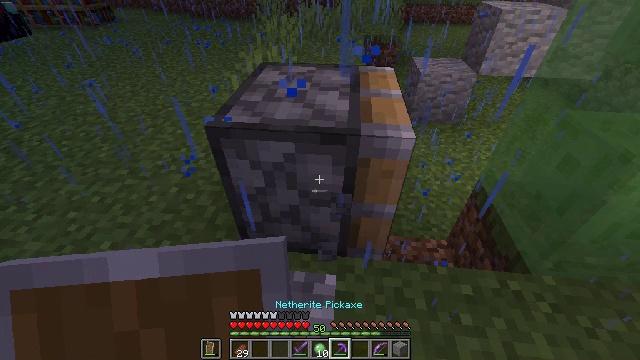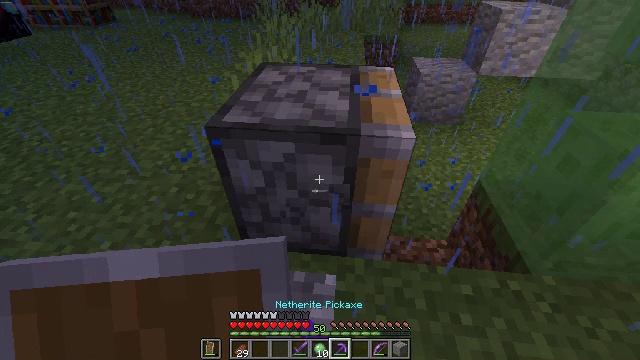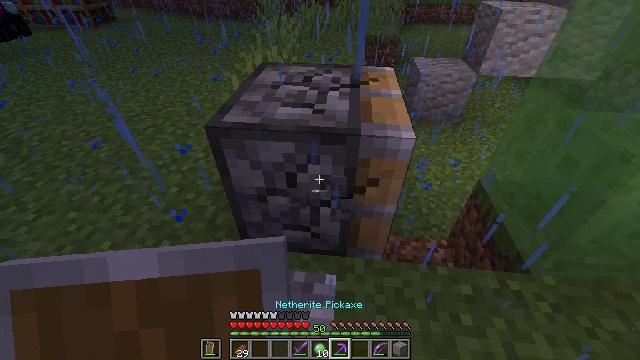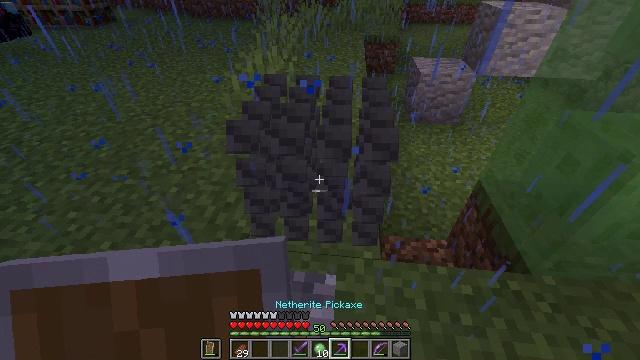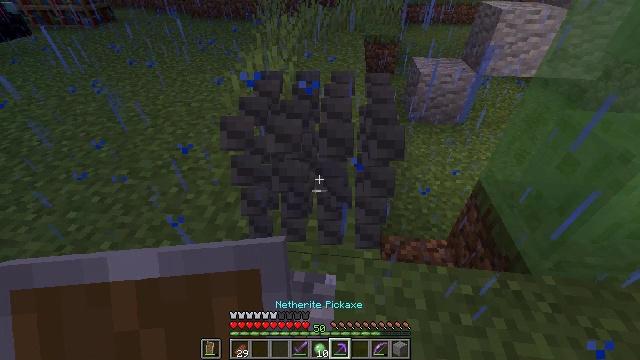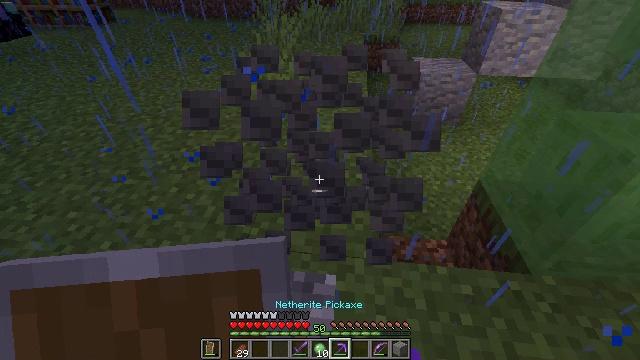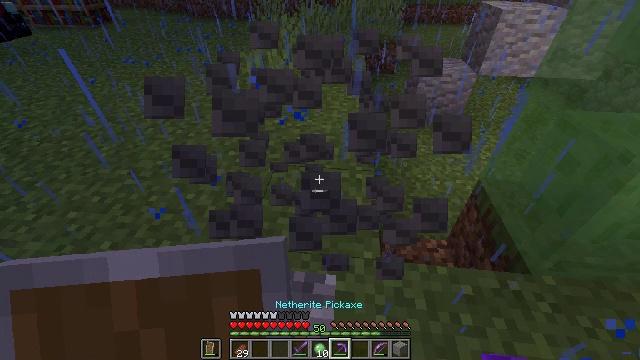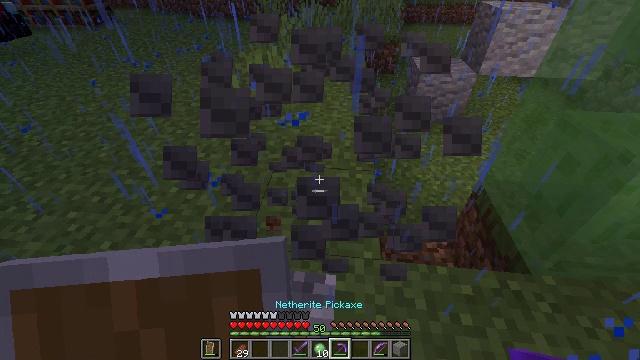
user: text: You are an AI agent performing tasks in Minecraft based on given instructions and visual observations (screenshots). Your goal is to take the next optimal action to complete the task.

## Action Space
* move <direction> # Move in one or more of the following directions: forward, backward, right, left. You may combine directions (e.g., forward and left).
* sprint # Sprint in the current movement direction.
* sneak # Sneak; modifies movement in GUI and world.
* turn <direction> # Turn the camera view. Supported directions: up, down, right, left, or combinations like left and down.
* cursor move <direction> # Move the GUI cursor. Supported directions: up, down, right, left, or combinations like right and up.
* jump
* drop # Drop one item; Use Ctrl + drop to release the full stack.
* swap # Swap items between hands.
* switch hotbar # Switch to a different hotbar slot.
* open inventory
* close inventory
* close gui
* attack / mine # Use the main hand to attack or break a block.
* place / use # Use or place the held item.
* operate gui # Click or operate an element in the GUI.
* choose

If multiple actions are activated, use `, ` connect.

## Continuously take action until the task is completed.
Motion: motion action
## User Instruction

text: Collect the piston into inventory.
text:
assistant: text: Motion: attack / mine
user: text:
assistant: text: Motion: attack / mine
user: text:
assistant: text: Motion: attack / mine
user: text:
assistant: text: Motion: no_op
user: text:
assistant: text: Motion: no_op
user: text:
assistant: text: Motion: no_op
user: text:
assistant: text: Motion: attack / mine
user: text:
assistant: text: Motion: attack / mine